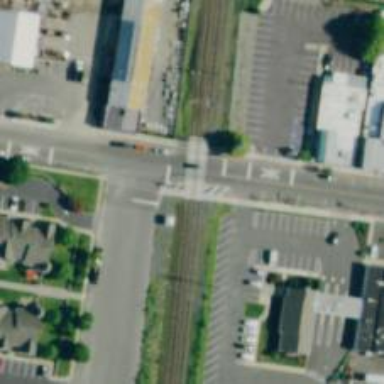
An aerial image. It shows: Railway crossing.